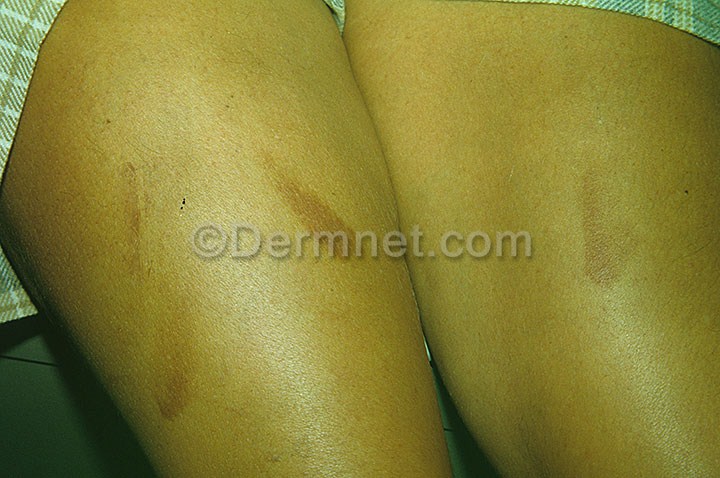
Disease: Light Diseases and Disorders of Pigmentation